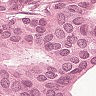
Metastatic tissue present: yes